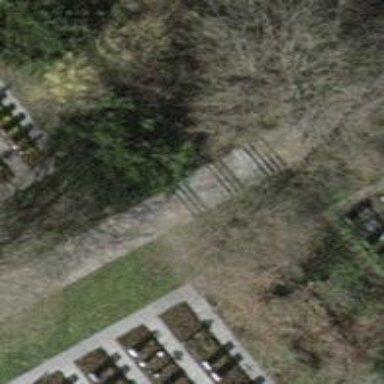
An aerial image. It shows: Steps with sett surface.